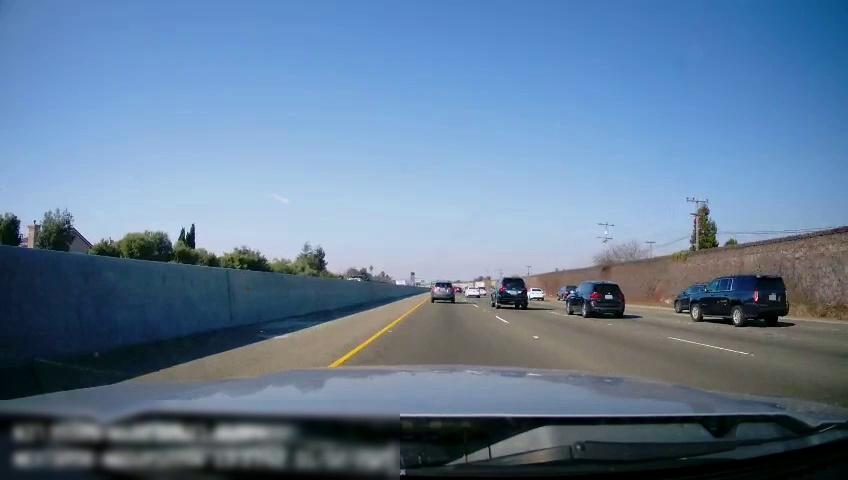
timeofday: Day
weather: Sunny
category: Drivable Space
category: Vehicles | Truck
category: Vehicles | Truck
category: Vehicles | Car
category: Vehicles | SUV
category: Vehicles | SUV
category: Vehicles | SUV
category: Vehicles | SUV
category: Vehicles | SUV
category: Vehicles | Car
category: Vehicles | Car
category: Vehicles | SUV
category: Lanes | Current Lane
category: Lanes | Alternate Lane
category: Lanes | Alternate Lane
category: Lanes | Alternate Lane
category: Lanes | Alternate Lane
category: Lanes | Current Lane
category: Traffic | Signs